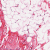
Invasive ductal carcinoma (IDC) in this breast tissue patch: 0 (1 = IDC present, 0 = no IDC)